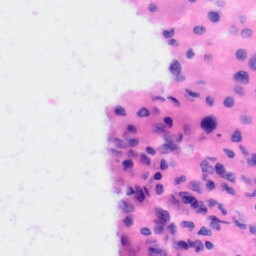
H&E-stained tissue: Liver